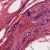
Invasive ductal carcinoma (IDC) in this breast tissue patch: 0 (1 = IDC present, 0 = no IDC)